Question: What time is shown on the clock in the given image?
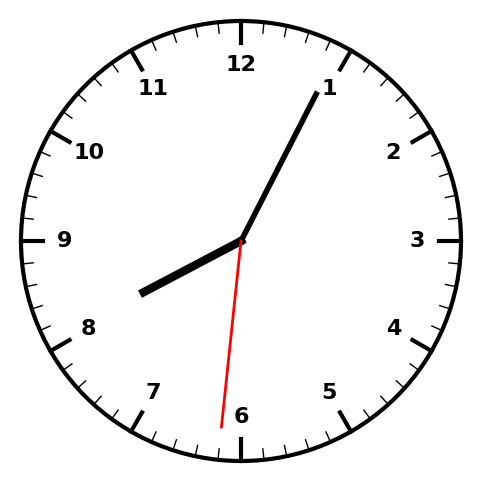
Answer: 08:04:31